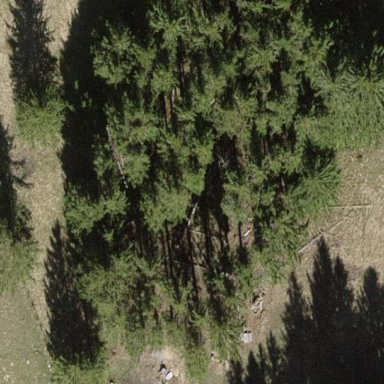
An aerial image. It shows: Forest area.